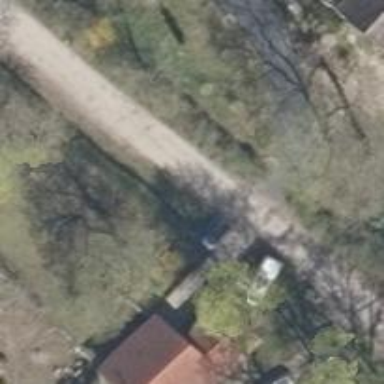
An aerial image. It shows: Gravel residential road.